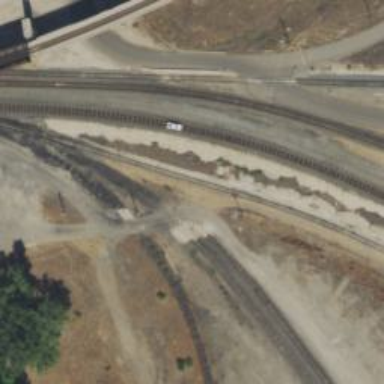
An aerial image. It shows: Rail spur service.